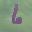
Label: 6